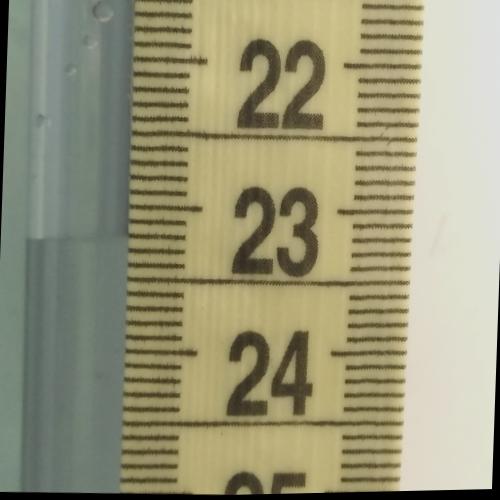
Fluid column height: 23.2 cm